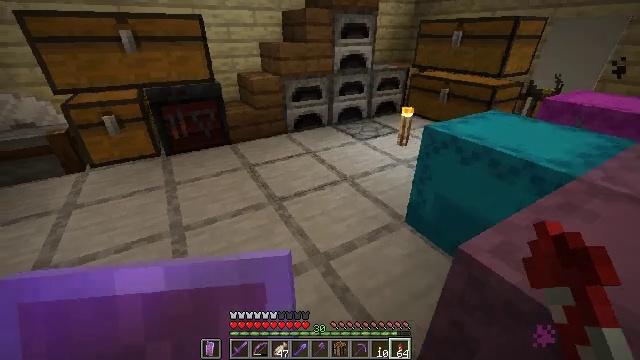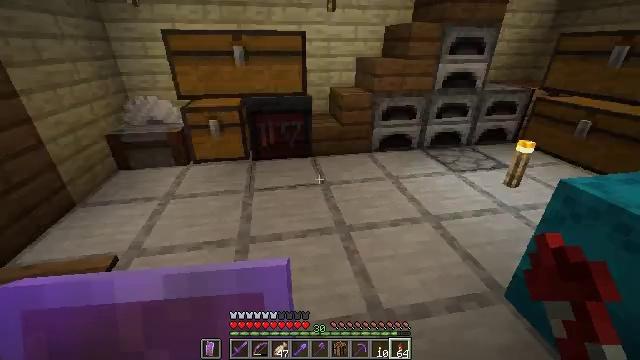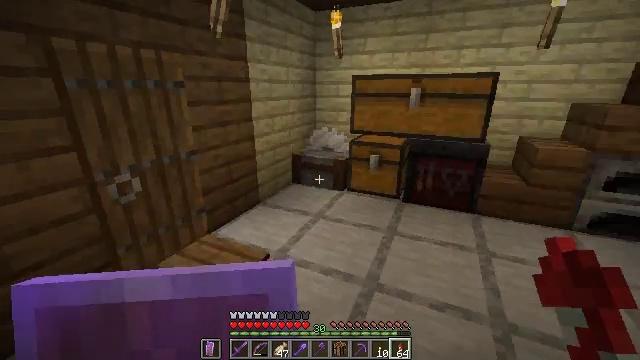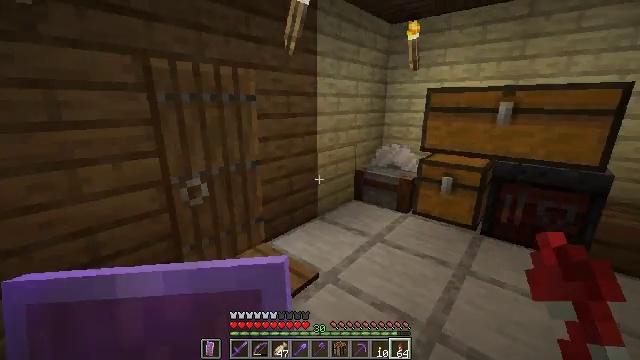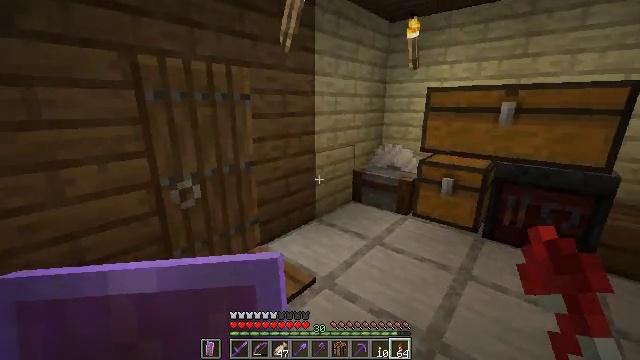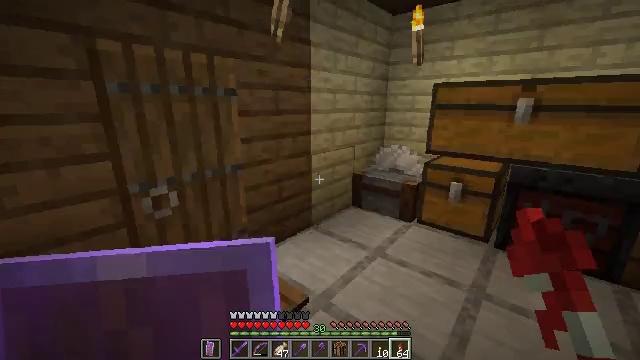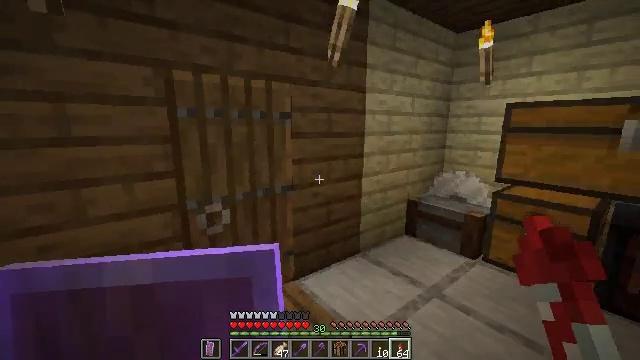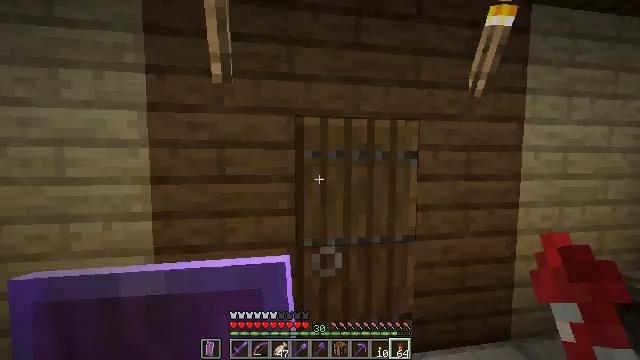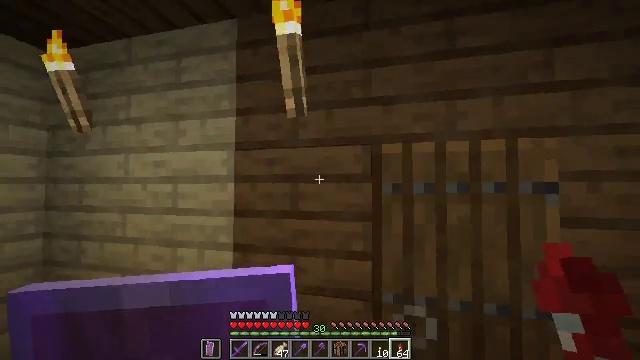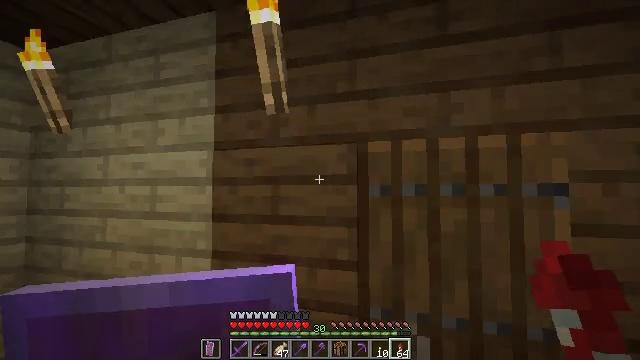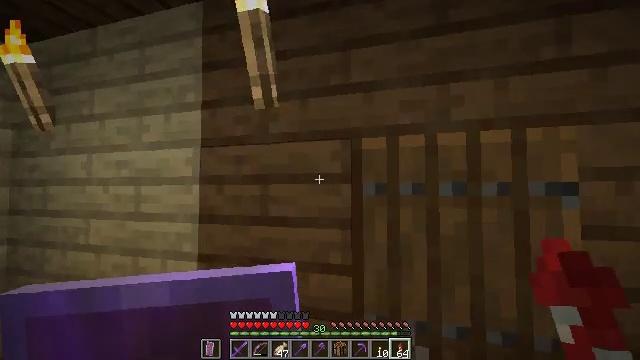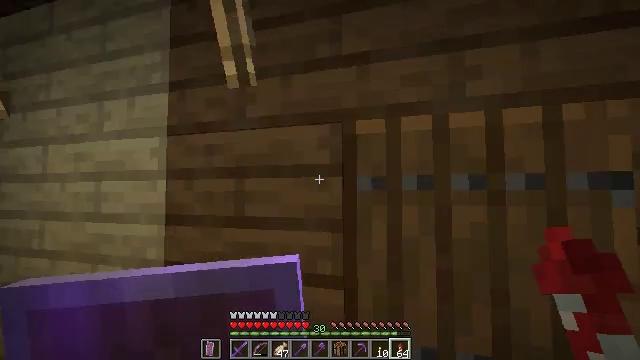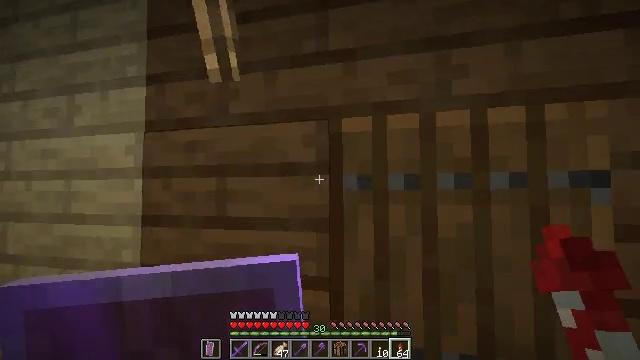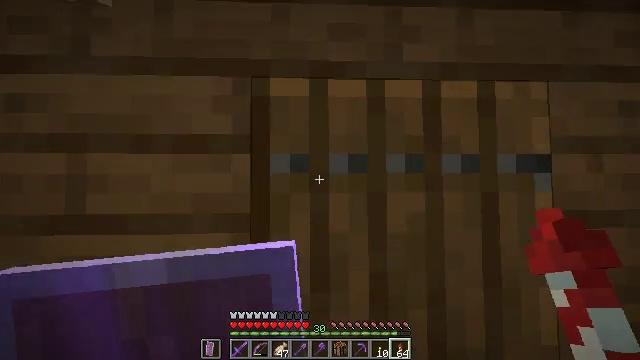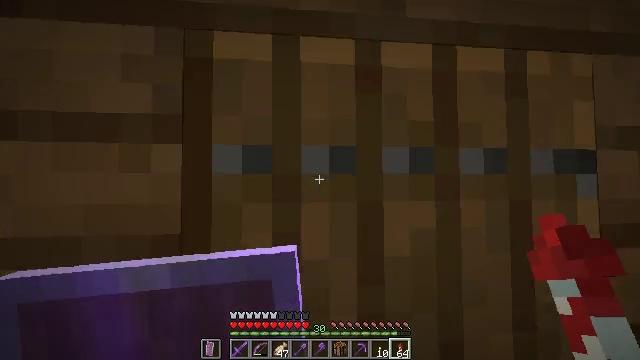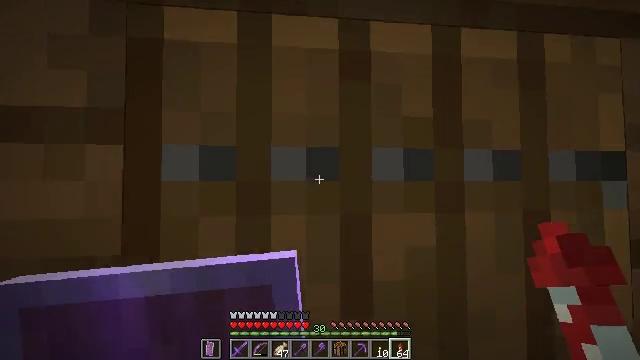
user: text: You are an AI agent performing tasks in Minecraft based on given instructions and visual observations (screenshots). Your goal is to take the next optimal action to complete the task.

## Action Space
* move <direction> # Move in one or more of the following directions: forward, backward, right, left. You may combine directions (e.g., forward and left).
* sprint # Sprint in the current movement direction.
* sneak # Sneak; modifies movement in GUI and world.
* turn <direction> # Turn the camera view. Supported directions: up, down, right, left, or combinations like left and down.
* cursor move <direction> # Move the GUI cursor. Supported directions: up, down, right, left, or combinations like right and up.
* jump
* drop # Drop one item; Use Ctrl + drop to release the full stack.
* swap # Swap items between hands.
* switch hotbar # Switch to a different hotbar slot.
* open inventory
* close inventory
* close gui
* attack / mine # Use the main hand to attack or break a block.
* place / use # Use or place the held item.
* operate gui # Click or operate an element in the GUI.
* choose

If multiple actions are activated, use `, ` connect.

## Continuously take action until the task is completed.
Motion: motion action
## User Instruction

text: Break the sticky piston to collect it.
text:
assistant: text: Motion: move forward, turn left and up
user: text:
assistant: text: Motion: move forward, turn left and up
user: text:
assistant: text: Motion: move forward, turn left and up
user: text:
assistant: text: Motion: move forward
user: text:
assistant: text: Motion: move forward
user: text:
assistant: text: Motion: move forward, turn left and up
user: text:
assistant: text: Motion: move forward and move right, turn left and up
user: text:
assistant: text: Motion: move forward and move right, turn left and up
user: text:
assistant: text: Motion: move forward and move right, turn left
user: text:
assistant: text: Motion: move forward
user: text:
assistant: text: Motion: move forward
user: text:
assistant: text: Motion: move forward, turn right
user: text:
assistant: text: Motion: move forward, turn right
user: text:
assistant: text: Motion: move forward and move right, turn right
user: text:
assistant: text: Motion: move forward and move right
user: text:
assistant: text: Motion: move forward and move right
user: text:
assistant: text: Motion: move forward
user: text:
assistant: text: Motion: move forward
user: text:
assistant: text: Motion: move forward
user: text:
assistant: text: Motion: move forward, turn left
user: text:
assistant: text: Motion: move forward and move left, turn left
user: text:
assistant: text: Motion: move forward and move left
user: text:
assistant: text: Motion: move forward and move left
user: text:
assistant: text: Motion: move forward and move left
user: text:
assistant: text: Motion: move forward
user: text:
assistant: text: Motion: move forward
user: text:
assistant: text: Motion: move forward
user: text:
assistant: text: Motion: move forward
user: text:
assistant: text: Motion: move forward
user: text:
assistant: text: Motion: move forward